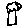
Label: tree